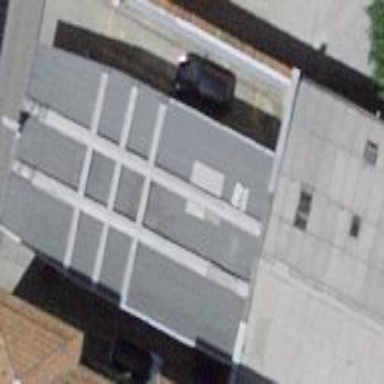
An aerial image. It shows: View of roof of building.